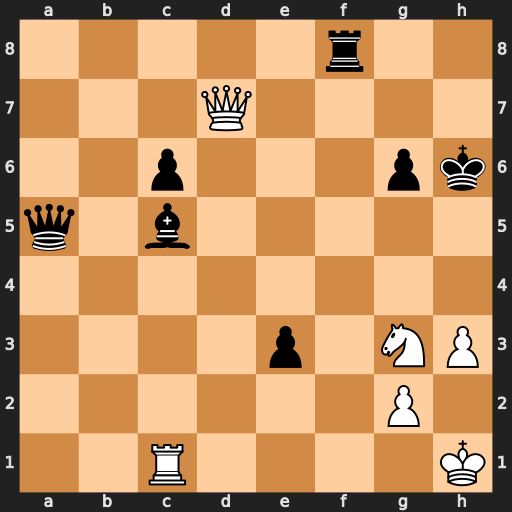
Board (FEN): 5r2/3Q4/2p3pk/q1b5/8/4p1NP/6P1/2R4K
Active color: w
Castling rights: -
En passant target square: -
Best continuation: Rc4 Qd8 Qxd8 Rxd8 Rxc5